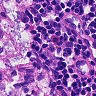
Metastatic tissue present: no